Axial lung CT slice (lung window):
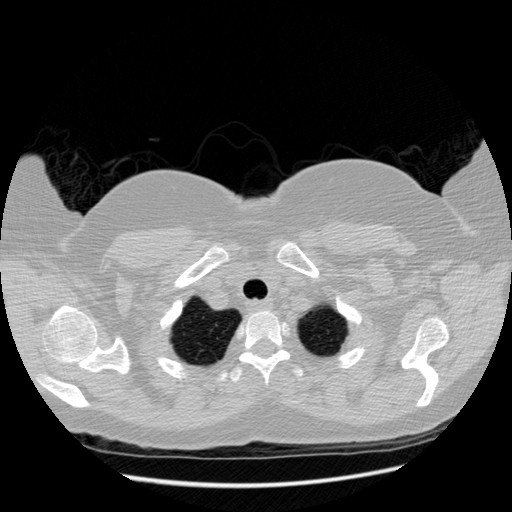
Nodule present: no